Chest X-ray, PA view. Patient: 42 years old, sex M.
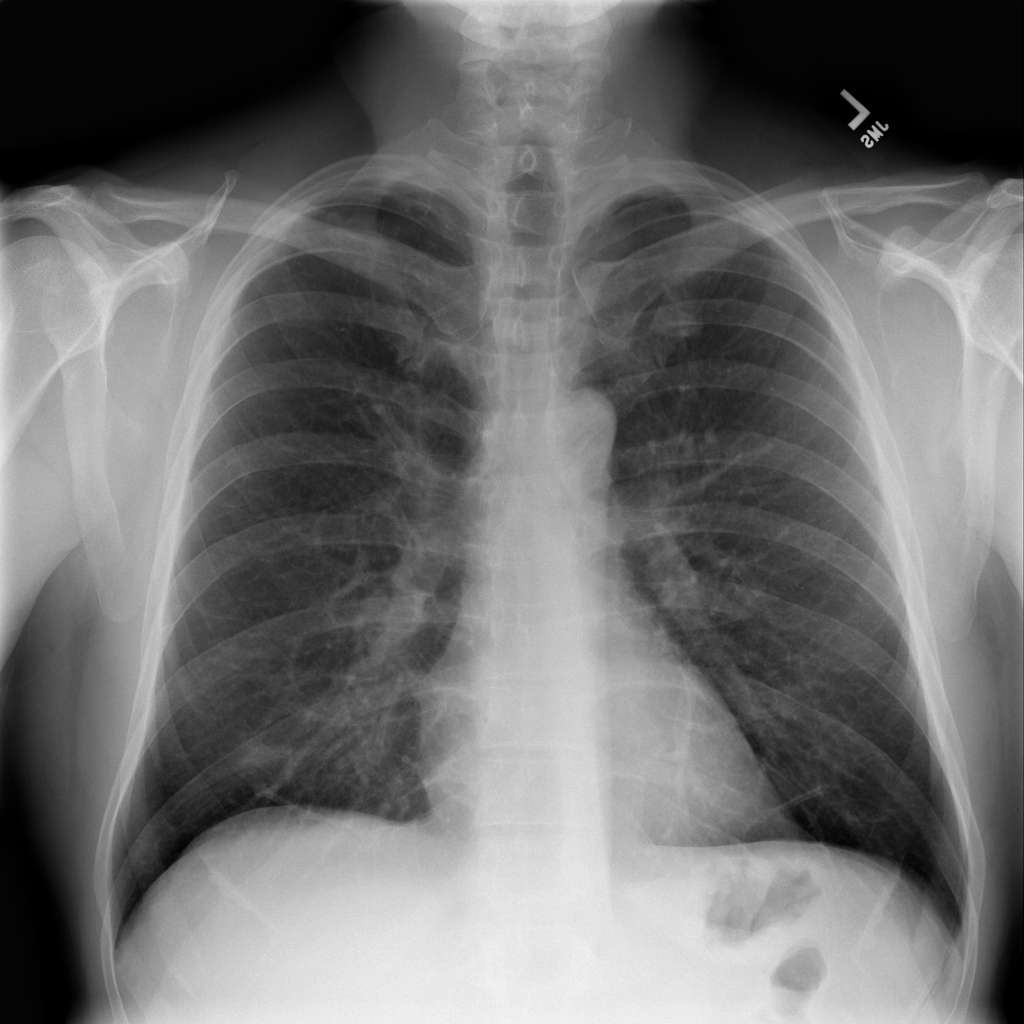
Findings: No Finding